Interaction volume radius: 5 \u00c5
Interaction volume height: 10 \u00c5
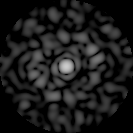
Disorder parameter: 0.8475